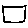
Label: square